Question: I can't find a way to crop an image with white borders included.

Currently it's an UIImage, and I tried some solutions like <URL>.
Has anyone find a solution for this?
Thanks,
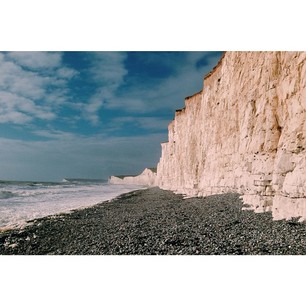
Answer: Well, I would use UIImage+Trim and changed the way it works to count visibly white pixels (so if RGB > 255 - small_number_that_still_makes_it_white_but_suffices_to_cut_like_5_to_10) insted of counting non-transparent.
After quick look, the counting loop is here:
'''
for (NSInteger row = 0; row < height; row++) {
for (NSInteger col = 0; col < width; col++) {
if (fullyOpaque) {
// Found non-transparent pixel
if (bitmapData[row*bytesPerRow + col] == UINT8_MAX) {
rowSum[row]++;
colSum[col]++;
}
} else {
// Found non-transparent pixel
if (bitmapData[row*bytesPerRow + col]) {
rowSum[row]++;
colSum[col]++;
}
}
}
}
'''
and cutting is done below, and removes rowSum and colSum that are equal to 0.
Also, it seems it creates inner image that is used for counting:
'''
CGContextRef contextRef = CGBitmapContextCreate(bitmapData, (NSUInteger)width, (NSUInteger)height, 8, (NSUInteger)bytesPerRow, NULL, kCGImageAlphaOnly);
'''
Using a grayscale image instead should work as easy way to change it from transparency testing to color testing.
Edit: ok, solution:
'''
- (UIEdgeInsets)transparencyInsetsByCuttingWhitespace:(UInt8)tolerance
{
// Draw our image on that context
NSInteger width = (NSInteger)CGImageGetWidth([self CGImage]);
NSInteger height = (NSInteger)CGImageGetHeight([self CGImage]);
NSInteger bytesPerRow = width * (NSInteger)sizeof(uint8_t);
// Allocate array to hold alpha channel
uint8_t * bitmapData = calloc((size_t)(width * height), sizeof(uint8_t));
// Create grayscale image
CGColorSpaceRef colorSpace = CGColorSpaceCreateDeviceGray();
CGContextRef contextRef = CGBitmapContextCreate(bitmapData, (NSUInteger)width, (NSUInteger)height, 8, (NSUInteger)bytesPerRow, colorSpace, kCGImageAlphaNone);
CGImageRef cgImage = self.CGImage;
CGRect rect = CGRectMake(0, 0, width, height);
CGContextDrawImage(contextRef, rect, cgImage);
// Sum all non-transparent pixels in every row and every column
uint16_t * rowSum = calloc((size_t)height, sizeof(uint16_t));
uint16_t * colSum = calloc((size_t)width, sizeof(uint16_t));
// Enumerate through all pixels
for (NSInteger row = 0; row < height; row++) {
for (NSInteger col = 0; col < width; col++) {
// Found darker pixel
if (bitmapData[row*bytesPerRow + col] <= UINT8_MAX - tolerance) {
rowSum[row]++;
colSum[col]++;
}
}
}
// Initialize crop insets and enumerate cols/rows arrays until we find non-empty columns or row
UIEdgeInsets crop = UIEdgeInsetsZero;
// Top
for (NSInteger i = 0; i < height; i++) {
if (rowSum[i] > 0) {
crop.top = i;
break;
}
}
// Bottom
for (NSInteger i = height - 1; i >= 0; i--) {
if (rowSum[i] > 0) {
crop.bottom = MAX(0, height - i - 1);
break;
}
}
// Left
for (NSInteger i = 0; i < width; i++) {
if (colSum[i] > 0) {
crop.left = i;
break;
}
}
// Right
for (NSInteger i = width - 1; i >= 0; i--) {
if (colSum[i] > 0) {
crop.right = MAX(0, width - i - 1);
break;
}
}
free(bitmapData);
free(colSum);
free(rowSum);
CGContextRelease(contextRef);
return crop;
}
- (UIImage *)imageByTrimmingWhitePixelsWithOpacity:(UInt8)tolerance
{
if (self.size.height < 2 || self.size.width < 2) {
return self;
}
CGRect rect = CGRectMake(0, 0, self.size.width * self.scale, self.size.height * self.scale);
UIEdgeInsets crop = [self transparencyInsetsByCuttingWhitespace:tolerance];
UIImage *img = self;
if (crop.top == 0 && crop.bottom == 0 && crop.left == 0 && crop.right == 0) {
// No cropping needed
} else {
// Calculate new crop bounds
rect.origin.x += crop.left;
rect.origin.y += crop.top;
rect.size.width -= crop.left + crop.right;
rect.size.height -= crop.top + crop.bottom;
// Crop it
CGImageRef newImage = CGImageCreateWithImageInRect([self CGImage], rect);
// Convert back to UIImage
img = [UIImage imageWithCGImage:newImage scale:self.scale orientation:self.imageOrientation];
CGImageRelease(newImage);
}
return img;
}
'''